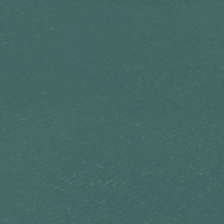
Land cover: lake_pond